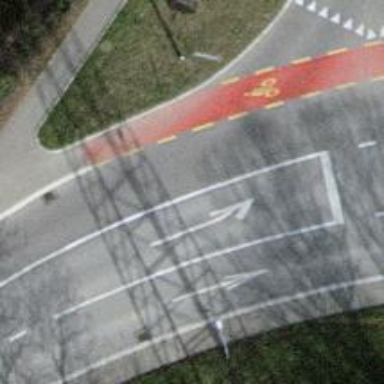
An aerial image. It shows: Tertiary road with asphalt surface. It has lane for cyclists on the left and separate track on the right.